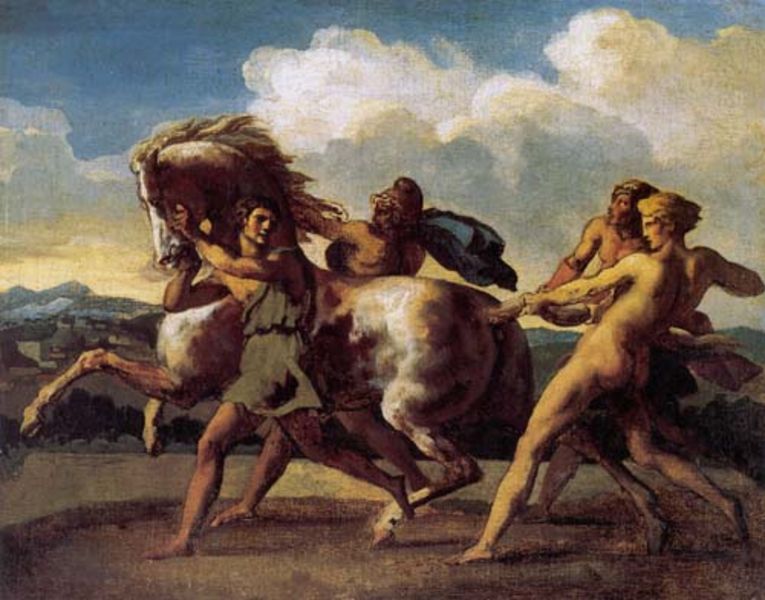
Titel: Cheval arrêté par des esclaves
Künstler: Théodore Géricault
Standort: Rouen
Institution: Musée des Beaux-Arts
Schlagwörter: akt, baum, berg, blau, dunkel, felsen, gemälde, haut, himmel, kampf, körper, mann, nackt, schatten, umhang, weiß, wolken, akte, bäume, gelb, grün, landschaft, menschen, ocker, sand, stadt, bewegung, braun, frau, hell, hintergrund, hut, kleid, licht, männer, strasse, gürtel, rot, tuch, weg, wiese, wolke, alt, blond, mütze, barock, halten, historie, kleidung, lang, erde, ferne, horizont, häuser, hügel, wind, sonne, boden, gewand, haare, mantel, gewänder, schultern, wald, fliegen, pferd, pferde, reiter, beine, bewölkt, blesse, huf, hufe, mähne, reiten, schwanz, schweif, füße, hintern, jungen, laufen, berge, farben, gebirge, landschaftsmalerei, ziehen, figuren, flattern, gewalt, wetter, wild, kraft, muskeln, festhalten, lciht, nackte, flucht, vier, barfuss, antike, links, himmeö, plastisch, streit, dynamik, lauf, rennen, helm, allegorie, mythologie, jagd, schimmel, hufen, jüngling, beugen, ross, antik, götter, toga, pfer, stark, fangen, mythos, krieger, nymphen, männder, gescheckt, tunika, helden, drama, stärke, bremsen, hengst, eilen, oberschnekel, legende, pferdeschwanz, klassizistisch, schwaz, wildpferd, jünglinge, schecke, wehend, gewandt, bäumen, zähmung, stast, einfangen, zähmen, bändiger, zügeln, wildheit, beime, modeliert, bändigen, geschekt, stoppen, unbändig, po, wildes pfers, 3 nackte gestalten ziehen am scheif, pferd krieger nackter jüngling, wolken hügellandschaft, ziehen am pferdeschwanz, fliehendes pferd